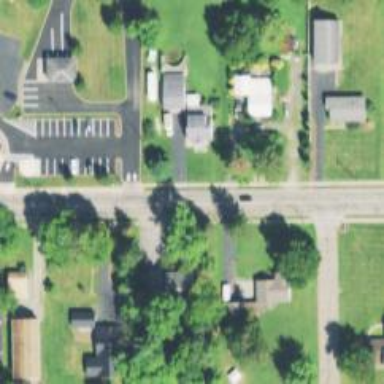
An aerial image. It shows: Unmarked road crossing.